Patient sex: F
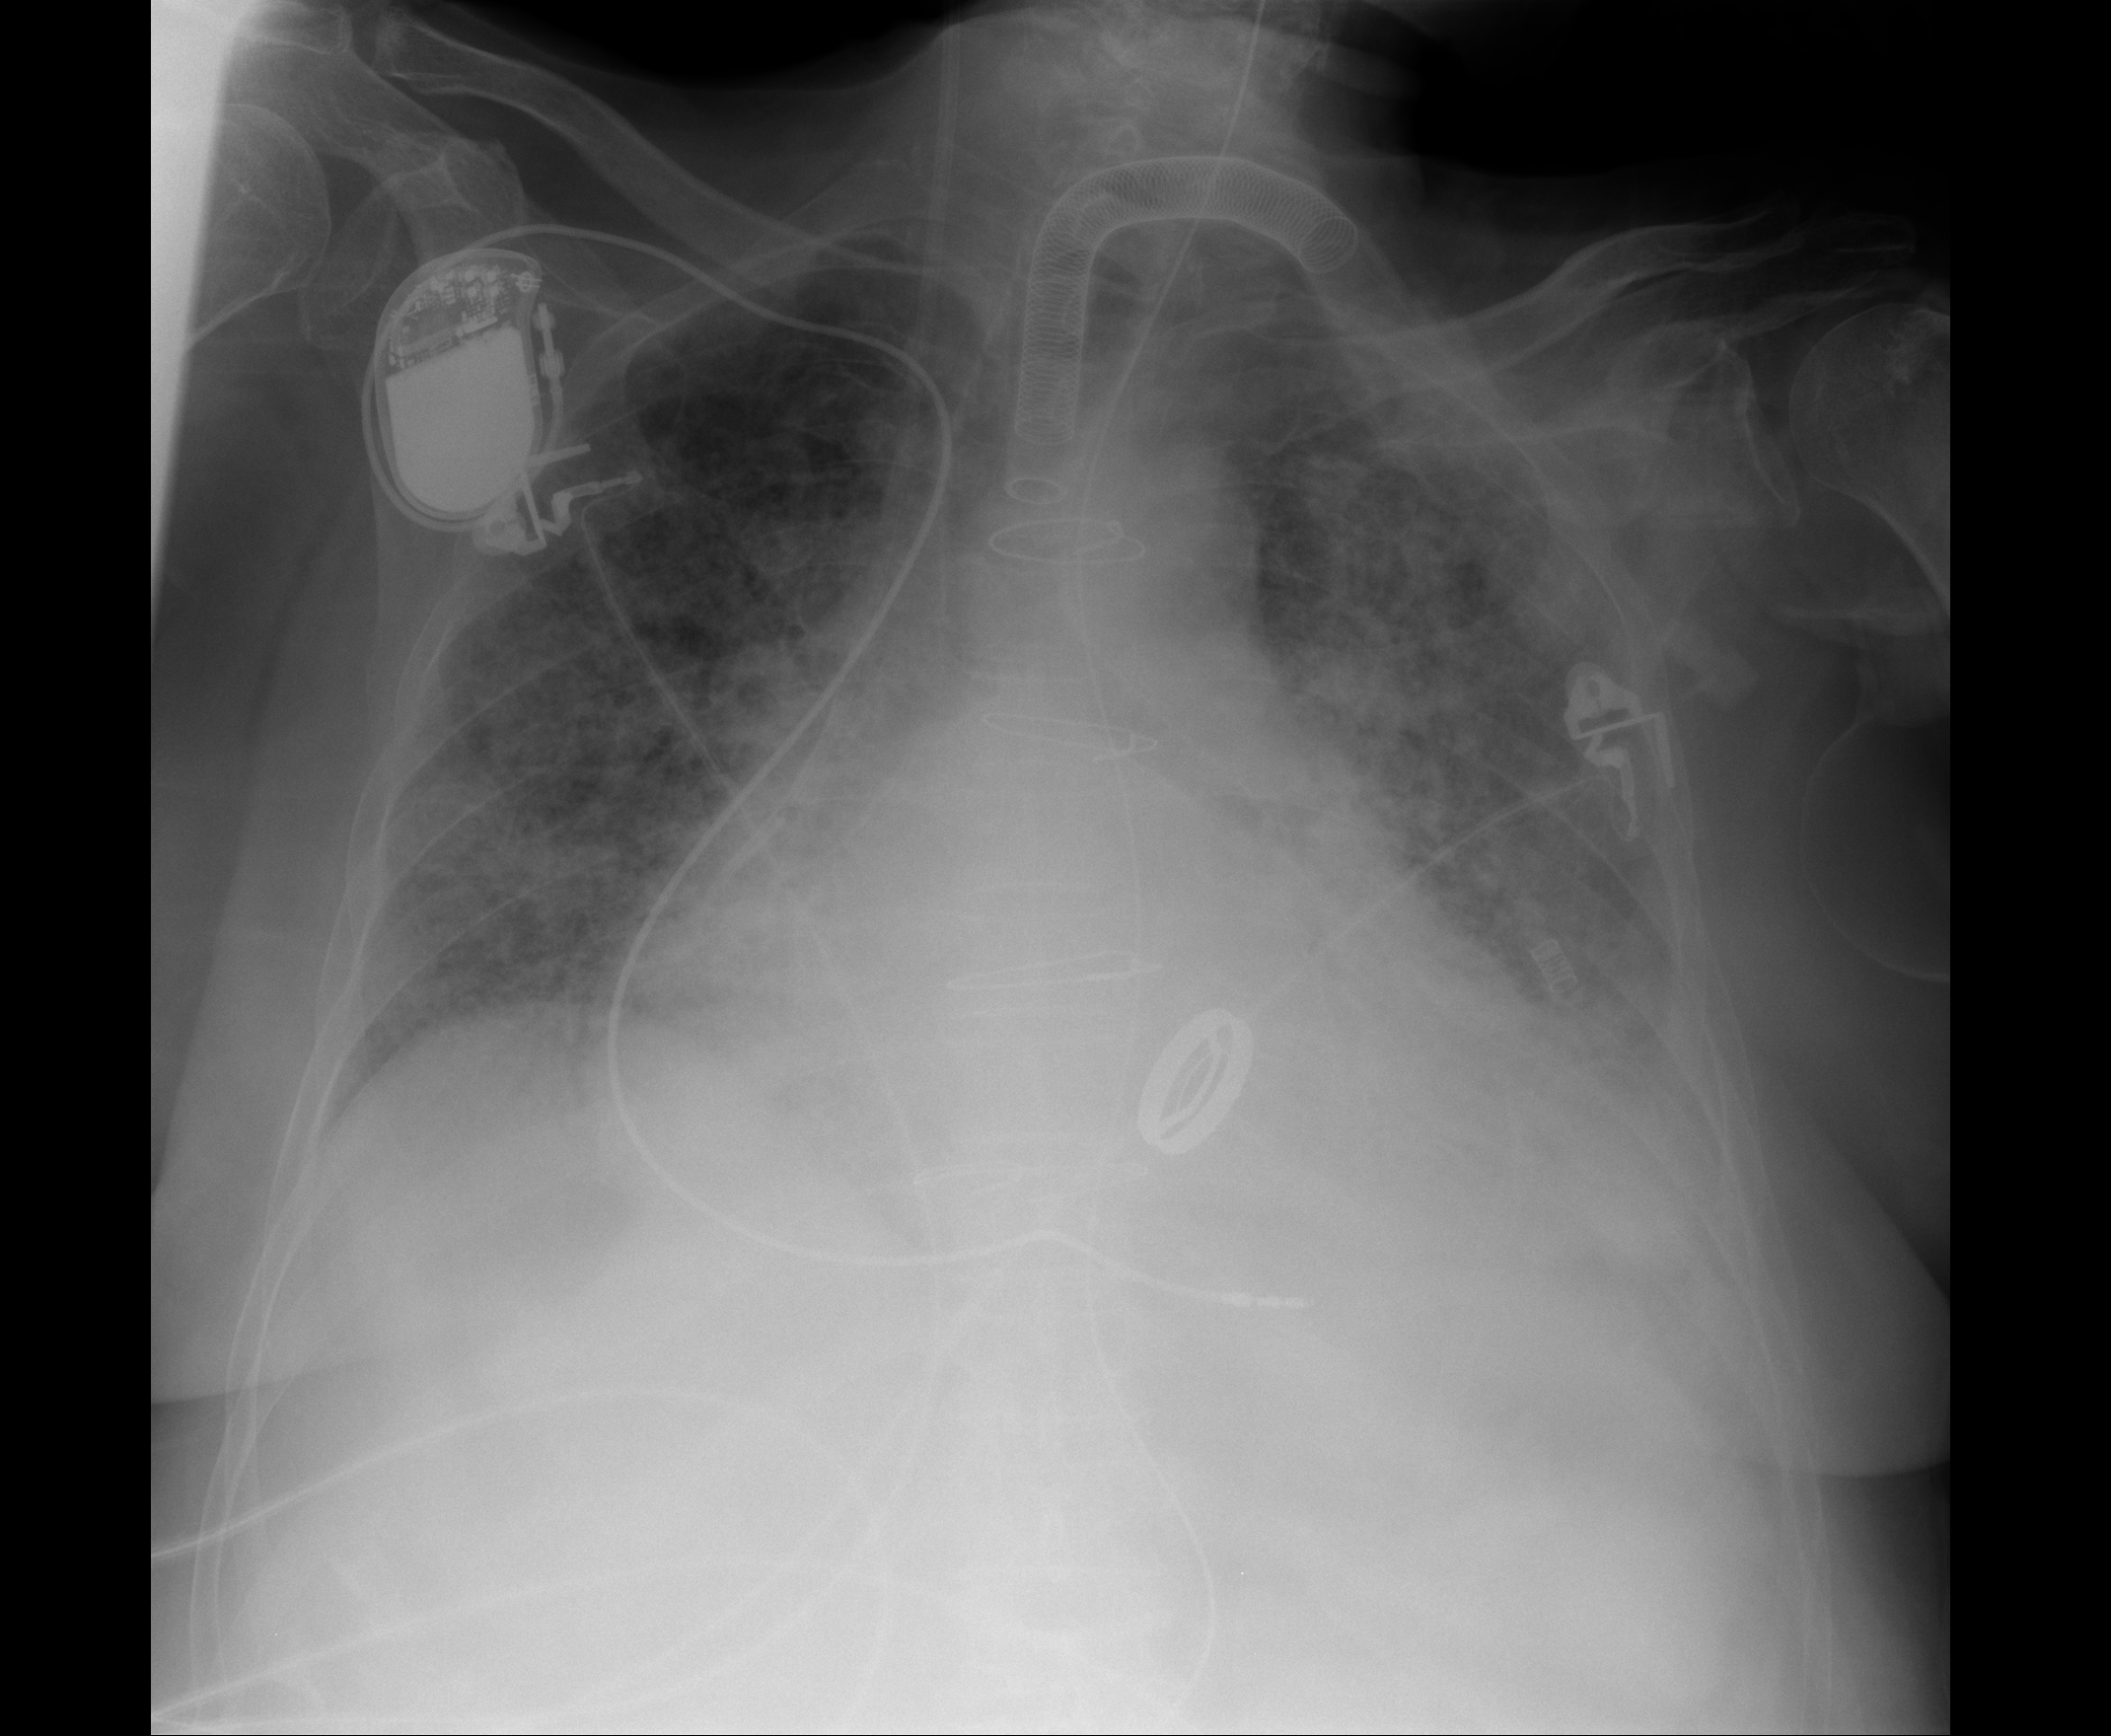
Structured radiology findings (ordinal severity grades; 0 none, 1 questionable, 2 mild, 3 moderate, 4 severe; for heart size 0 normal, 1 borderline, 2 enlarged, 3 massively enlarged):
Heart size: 2
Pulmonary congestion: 4
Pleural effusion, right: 1
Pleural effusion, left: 1
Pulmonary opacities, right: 4
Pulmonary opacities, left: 4
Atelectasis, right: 3
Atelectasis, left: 3